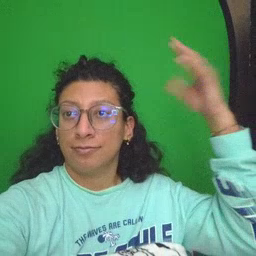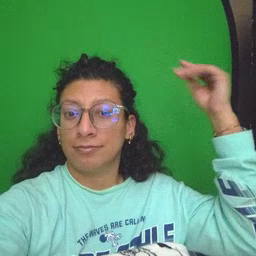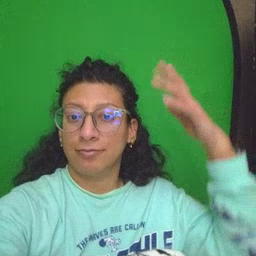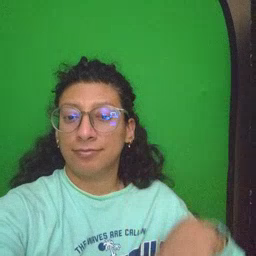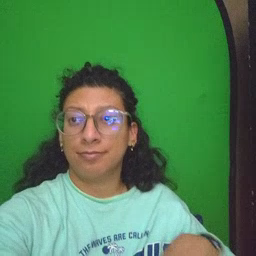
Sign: shower